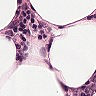
Metastatic tissue present: no